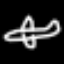
Label: airplane